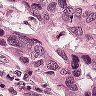
Metastatic tissue present: yes